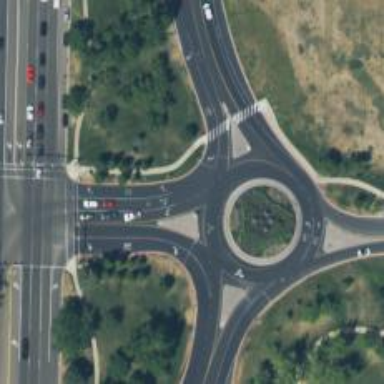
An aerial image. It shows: Tertiary road with asphalt surface leading to roundabout junction.